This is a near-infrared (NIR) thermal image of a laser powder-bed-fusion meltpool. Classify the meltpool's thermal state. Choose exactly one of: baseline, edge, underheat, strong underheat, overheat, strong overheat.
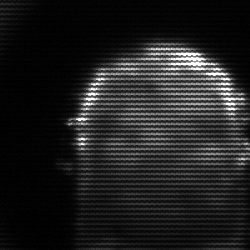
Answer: baseline